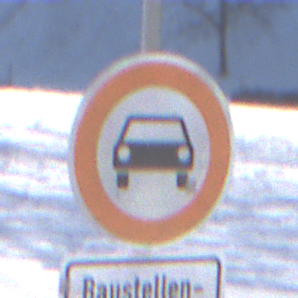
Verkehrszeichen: VerbotKraftwagen
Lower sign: SonstigeFahrzeugePersonengruppenFrei1
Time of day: MorningAfternoon
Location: Outdoor (Nature)
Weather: PartlyCloudy
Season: Winter
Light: Natural